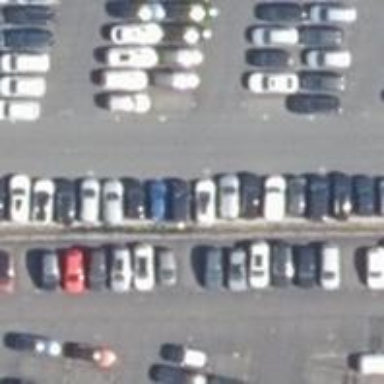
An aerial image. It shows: Parking aisle designated as service road.